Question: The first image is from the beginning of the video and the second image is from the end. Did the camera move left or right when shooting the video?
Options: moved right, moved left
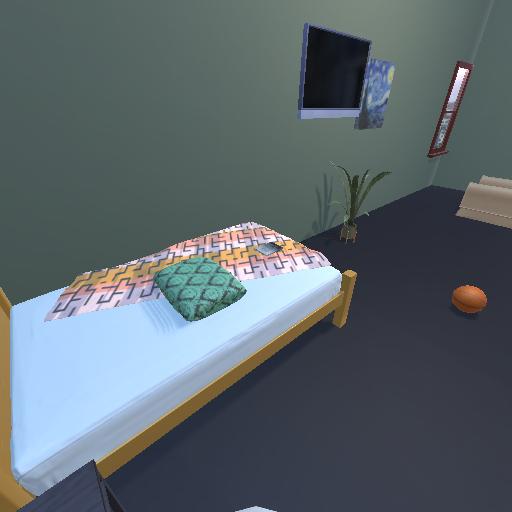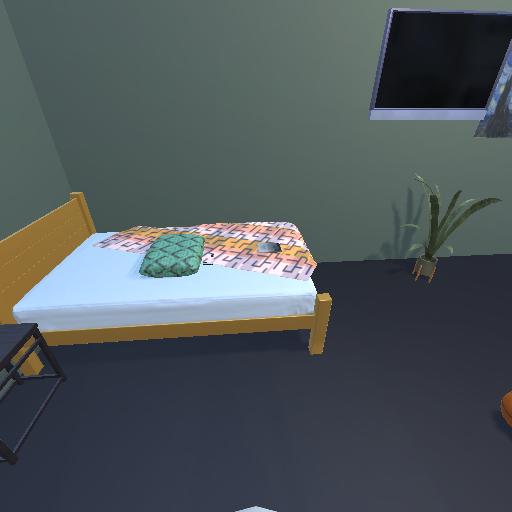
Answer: moved right